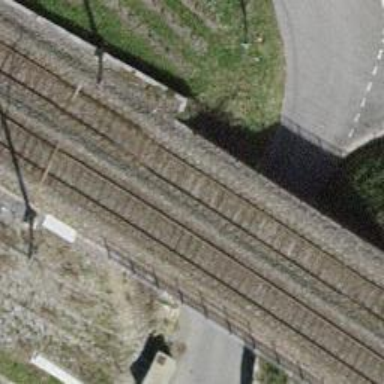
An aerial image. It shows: Bridge with electrified rail tracks and contact line.